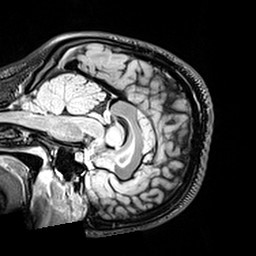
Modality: T2w
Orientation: sagittal
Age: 25
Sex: female
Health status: healthy
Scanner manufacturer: siemens
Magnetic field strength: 3 T
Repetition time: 5 s
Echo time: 0.397 s